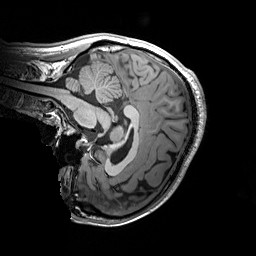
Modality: T1w
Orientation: sagittal
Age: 25
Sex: male
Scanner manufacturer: siemens
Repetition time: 2.2 s
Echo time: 0.00244 s